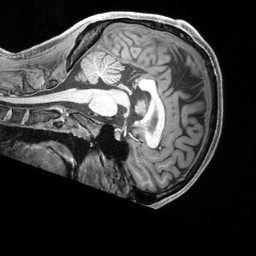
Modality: T1w
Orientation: sagittal
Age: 26
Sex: male
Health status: healthy
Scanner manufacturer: siemens
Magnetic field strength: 3 T
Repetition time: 2.4 s
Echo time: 0.00222 s